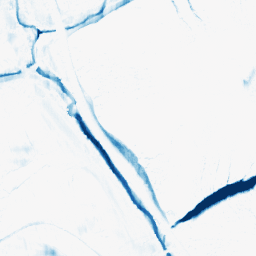
Category: morphological
Decomposition family: morphological_ellipse
Decomposition parameters: operation: closing
width: 20
height: 5
Upsampling method: quartic
Upsampling parameters: scale: 8
Upsampling scale: 8